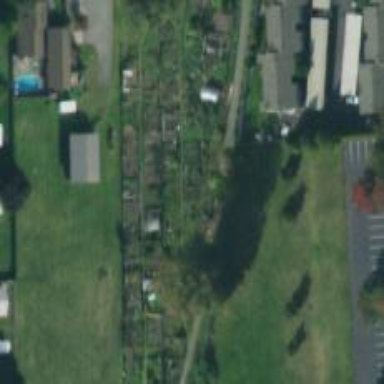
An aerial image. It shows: Allotments area.